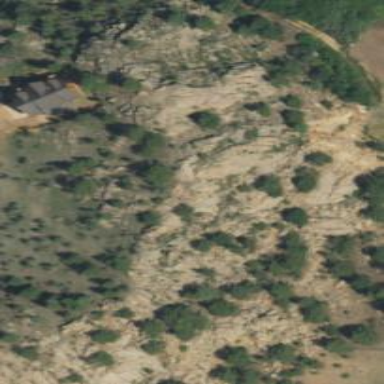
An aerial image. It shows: Landscape dominated by bare rock.